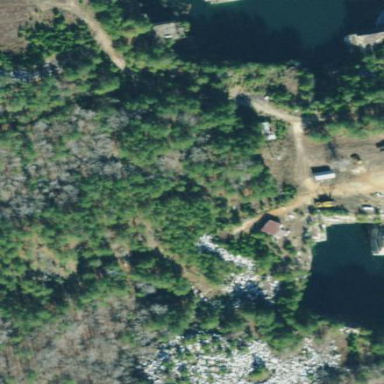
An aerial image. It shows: Quarry area.